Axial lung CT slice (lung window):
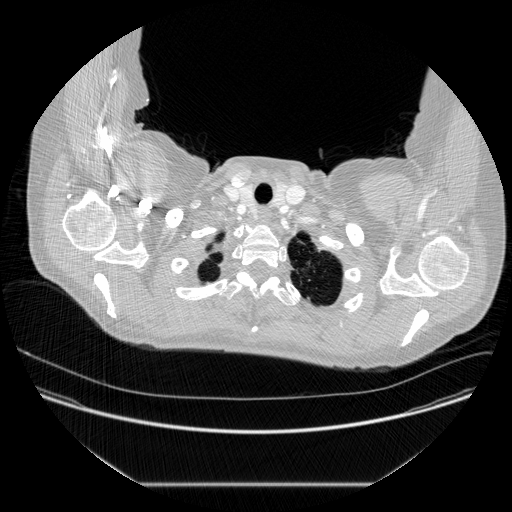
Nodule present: no